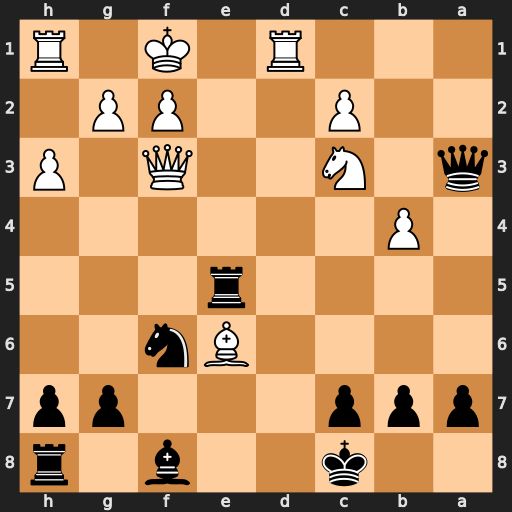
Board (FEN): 2k2b1r/ppp3pp/4Bn2/4r3/1P6/q1N2Q1P/2P2PP1/3R1K1R
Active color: b
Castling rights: -
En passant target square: -
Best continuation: Rxe6 Qf5 Qa6+ b5 g6 bxa6 gxf5